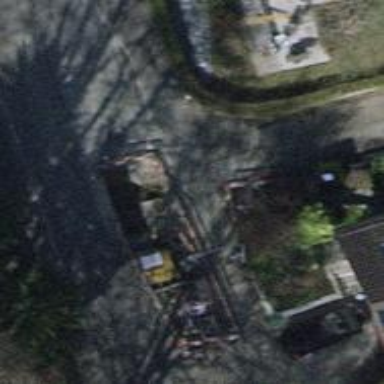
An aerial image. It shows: Unmarked crossing with traffic calming table.